Field crop: maize
Growth stage: 2
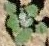
Species: chenopodium